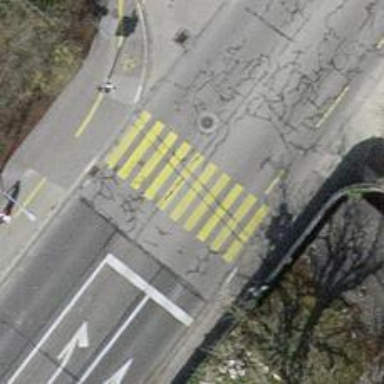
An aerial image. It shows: Road crossing with traffic signals.